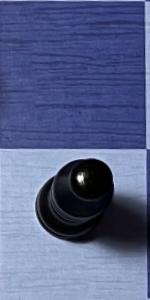
Label: Bishop_Black